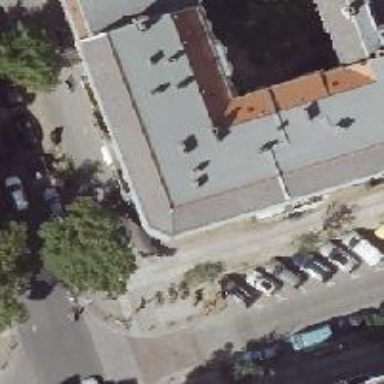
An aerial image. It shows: Unique apartment building with double saltbox roof shape.